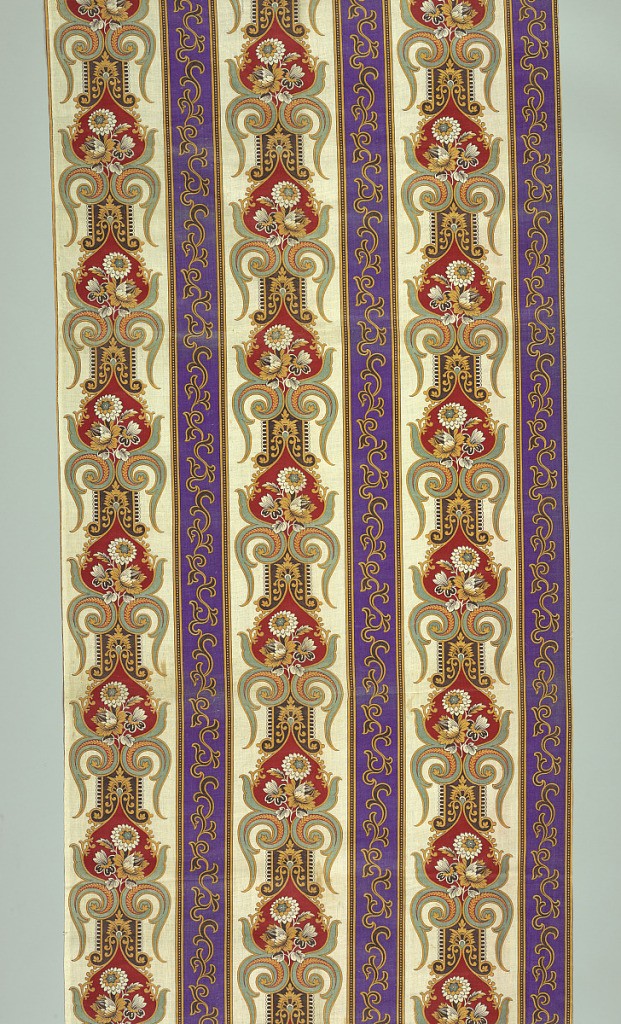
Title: Textile
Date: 19th century
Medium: cotton Technique: printed by engraved roller on plain weave
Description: Alternation of two stripes. The wider stripe scrolls and flowers in red, gold, green and black on white. The narrower stripe scrolls in black and gold on purple.